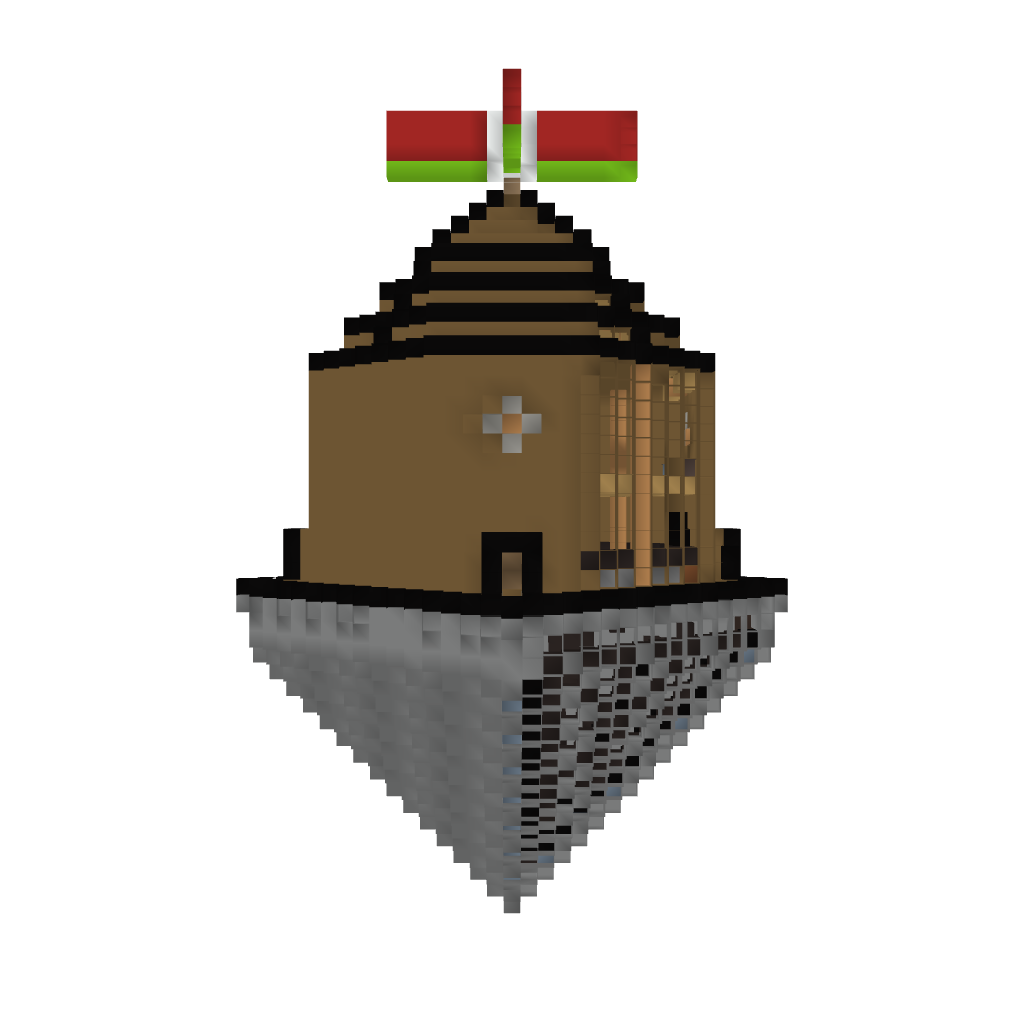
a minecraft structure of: house on the hill